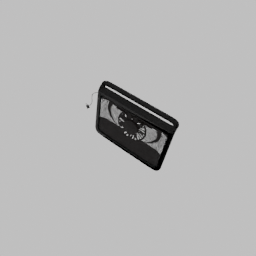
Label: electronics